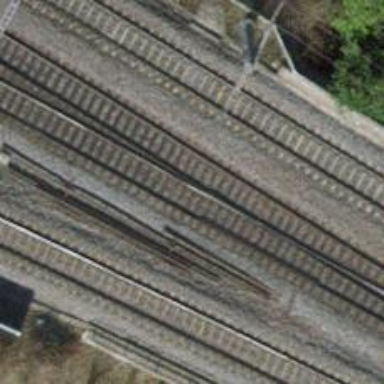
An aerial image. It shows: Bridge with single railway track electrified by contact line.